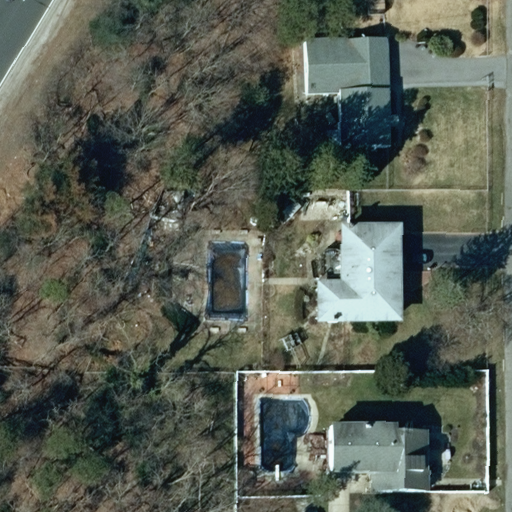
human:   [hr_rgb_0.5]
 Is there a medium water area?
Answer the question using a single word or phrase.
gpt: no

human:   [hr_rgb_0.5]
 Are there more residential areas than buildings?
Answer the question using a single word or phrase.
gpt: no

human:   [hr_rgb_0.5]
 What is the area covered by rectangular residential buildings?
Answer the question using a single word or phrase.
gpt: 0m2

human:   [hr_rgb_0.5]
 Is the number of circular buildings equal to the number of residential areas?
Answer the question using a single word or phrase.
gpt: no

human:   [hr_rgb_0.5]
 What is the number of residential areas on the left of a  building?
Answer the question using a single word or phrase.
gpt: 0

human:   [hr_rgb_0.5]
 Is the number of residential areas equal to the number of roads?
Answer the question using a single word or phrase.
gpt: no

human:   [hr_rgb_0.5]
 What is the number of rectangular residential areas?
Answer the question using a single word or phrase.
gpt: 1

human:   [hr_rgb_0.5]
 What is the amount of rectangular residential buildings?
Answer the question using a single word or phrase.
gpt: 0

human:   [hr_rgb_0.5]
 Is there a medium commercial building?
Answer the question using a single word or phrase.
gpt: no

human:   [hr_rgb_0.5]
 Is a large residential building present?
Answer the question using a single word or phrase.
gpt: no

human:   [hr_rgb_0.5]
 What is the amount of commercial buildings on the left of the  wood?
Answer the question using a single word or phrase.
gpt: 0

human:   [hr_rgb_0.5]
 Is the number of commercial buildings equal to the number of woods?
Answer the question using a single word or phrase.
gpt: no

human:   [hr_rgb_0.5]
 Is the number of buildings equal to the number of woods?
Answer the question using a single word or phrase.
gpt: no

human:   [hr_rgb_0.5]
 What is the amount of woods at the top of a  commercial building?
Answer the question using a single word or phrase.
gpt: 0

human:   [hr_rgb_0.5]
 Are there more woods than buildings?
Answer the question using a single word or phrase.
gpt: no

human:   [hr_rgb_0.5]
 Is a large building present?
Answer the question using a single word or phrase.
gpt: no

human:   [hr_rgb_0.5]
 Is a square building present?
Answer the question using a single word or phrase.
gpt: no

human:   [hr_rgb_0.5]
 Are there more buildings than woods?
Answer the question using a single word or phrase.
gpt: yes

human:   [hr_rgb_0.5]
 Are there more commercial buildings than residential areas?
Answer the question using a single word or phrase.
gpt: no

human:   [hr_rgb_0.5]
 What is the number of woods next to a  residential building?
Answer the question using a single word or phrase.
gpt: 1

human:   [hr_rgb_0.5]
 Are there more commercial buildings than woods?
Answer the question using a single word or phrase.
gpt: no

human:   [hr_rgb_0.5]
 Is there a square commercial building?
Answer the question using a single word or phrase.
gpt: no

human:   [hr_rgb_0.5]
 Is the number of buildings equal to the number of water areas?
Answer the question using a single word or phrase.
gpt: no

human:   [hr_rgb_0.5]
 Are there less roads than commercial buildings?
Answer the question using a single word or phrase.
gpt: no

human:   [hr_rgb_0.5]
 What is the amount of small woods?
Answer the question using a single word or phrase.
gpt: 0

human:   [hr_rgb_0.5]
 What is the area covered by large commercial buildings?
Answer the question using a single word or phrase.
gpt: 0m2

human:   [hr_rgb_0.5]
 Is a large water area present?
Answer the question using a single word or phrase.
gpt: no

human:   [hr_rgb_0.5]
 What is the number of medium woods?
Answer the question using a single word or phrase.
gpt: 0

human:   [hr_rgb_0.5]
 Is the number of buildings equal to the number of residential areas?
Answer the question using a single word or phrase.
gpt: no

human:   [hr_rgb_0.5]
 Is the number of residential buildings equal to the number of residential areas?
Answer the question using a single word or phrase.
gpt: no

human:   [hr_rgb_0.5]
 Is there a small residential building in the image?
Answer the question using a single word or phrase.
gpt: no

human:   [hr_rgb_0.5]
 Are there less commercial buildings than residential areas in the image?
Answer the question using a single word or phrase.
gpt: yes

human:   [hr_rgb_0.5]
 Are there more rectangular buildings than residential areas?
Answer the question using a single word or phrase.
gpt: no

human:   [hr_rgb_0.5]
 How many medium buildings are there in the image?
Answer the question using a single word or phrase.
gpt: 3

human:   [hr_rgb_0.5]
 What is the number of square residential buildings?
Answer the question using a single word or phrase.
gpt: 0

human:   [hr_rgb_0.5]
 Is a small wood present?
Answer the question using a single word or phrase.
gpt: no

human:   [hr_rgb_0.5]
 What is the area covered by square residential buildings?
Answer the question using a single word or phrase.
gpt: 0m2